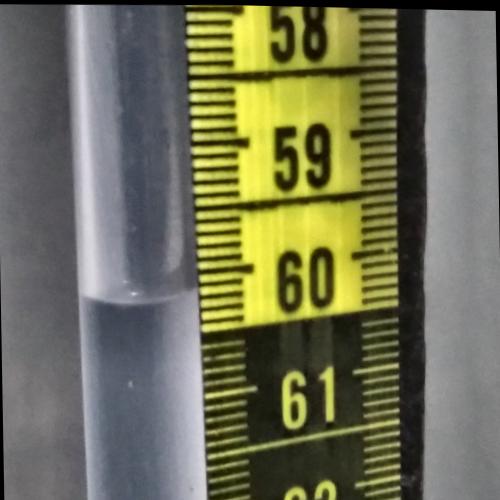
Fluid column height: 60.2 cm